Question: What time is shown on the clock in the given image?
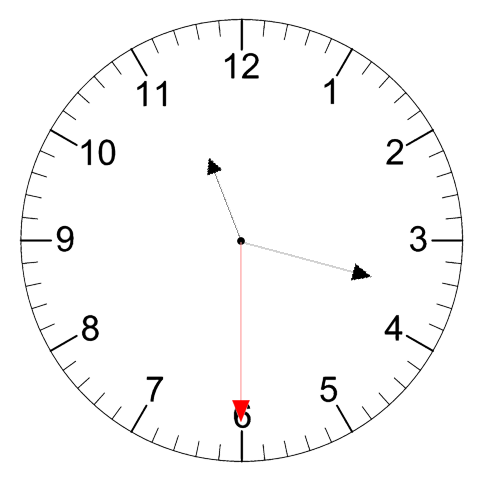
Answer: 11:17:30